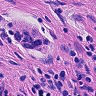
Metastatic tissue present: yes